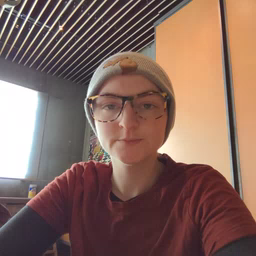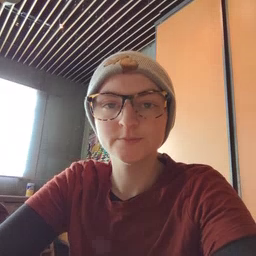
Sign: pool